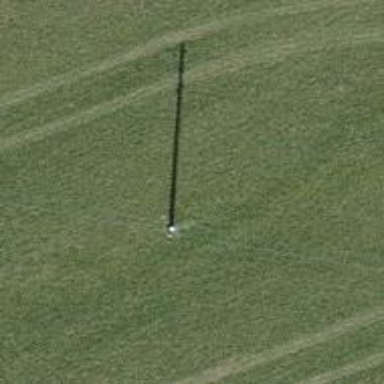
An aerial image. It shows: Power pole.